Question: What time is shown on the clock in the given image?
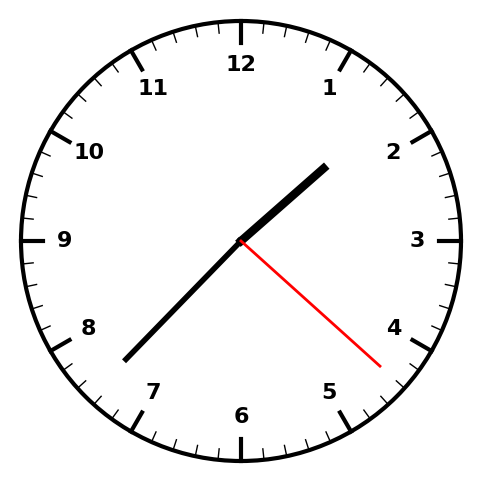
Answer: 01:37:22